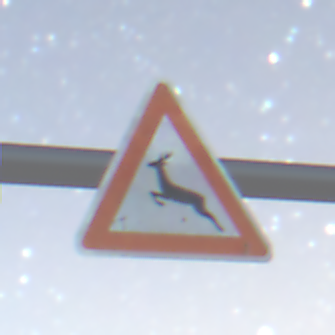
Verkehrszeichen: WildwechselRechts
Umgebung: Outdoor, Nature
Tageszeit: Night
Wetter: Clear
Licht: Natural
Jahreszeit: NotSpecified
Kontrast: HighContrast